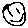
Label: smiley face